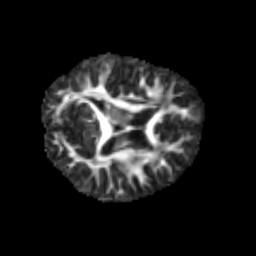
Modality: FA
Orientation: axial
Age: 7
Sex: male
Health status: healthy